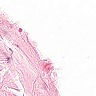
Metastatic tissue present: no